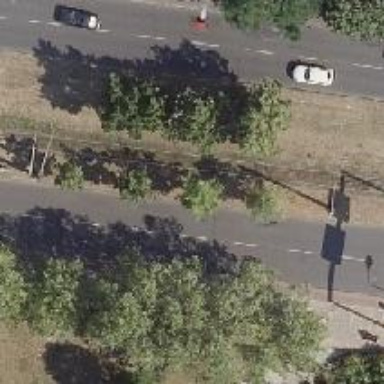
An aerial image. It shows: Secondary road with asphalt surface. There is cycle track on the right side.